Field crop: maize
Growth stage: 1
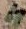
Species: chenopodium